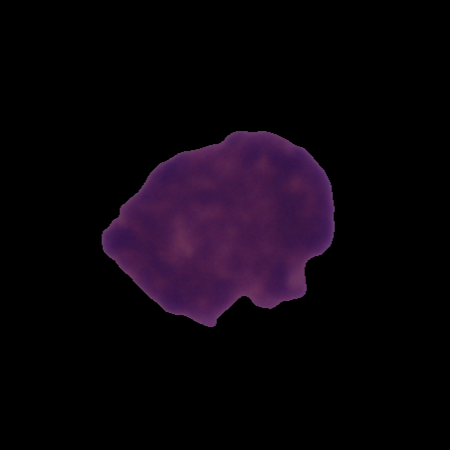
Label: cancer